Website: walmart
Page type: customer-info-address
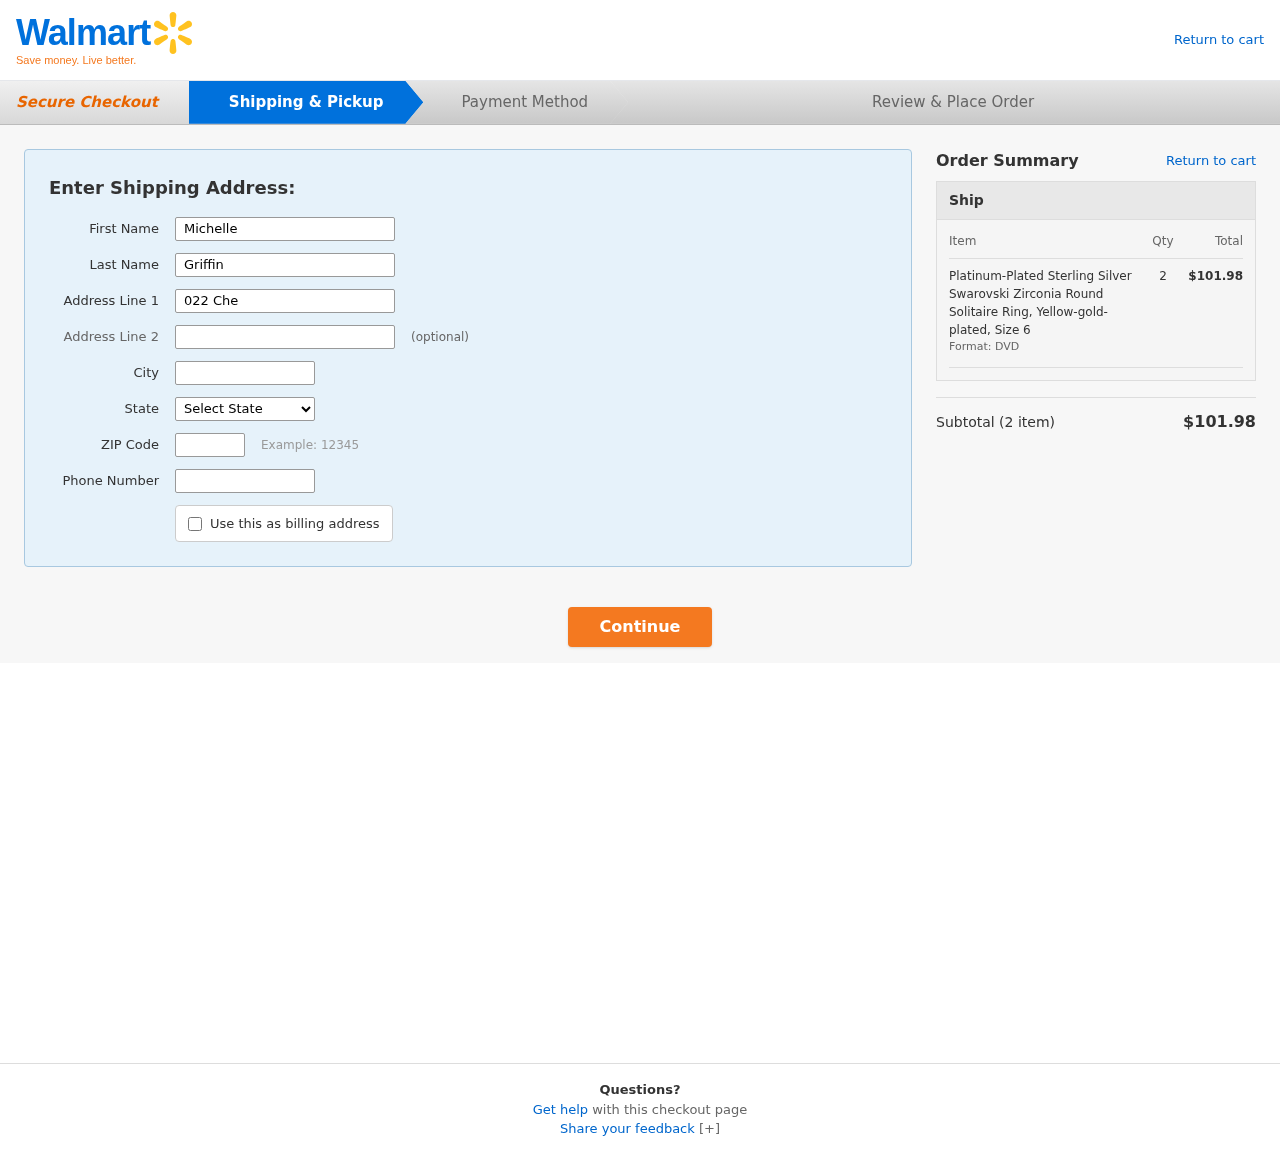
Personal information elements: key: PII_CITY
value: Kennedyburgh
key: PII_FIRSTNAME
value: Michelle
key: PII_LASTNAME
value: Griffin
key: PII_PHONE
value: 5668212737
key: PII_POSTCODE
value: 59097
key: PII_STATE
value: Illinois
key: PII_STREET
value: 022 Chen Tunnel
Product elements: key: PRODUCT1_NAME
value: Platinum-Plated Sterling Silver Swarovski Zirconia Round Solitaire Ring, Yellow-gold-plated, Size 6
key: PRODUCT1_QUANTITY
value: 2
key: PRODUCT1_LINE_TOTAL
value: $101.98
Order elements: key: ORDER_NUM_ITEMS
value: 2
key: ORDER_SUBTOTAL
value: $101.98